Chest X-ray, PA view. Patient: 19 years old, sex F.
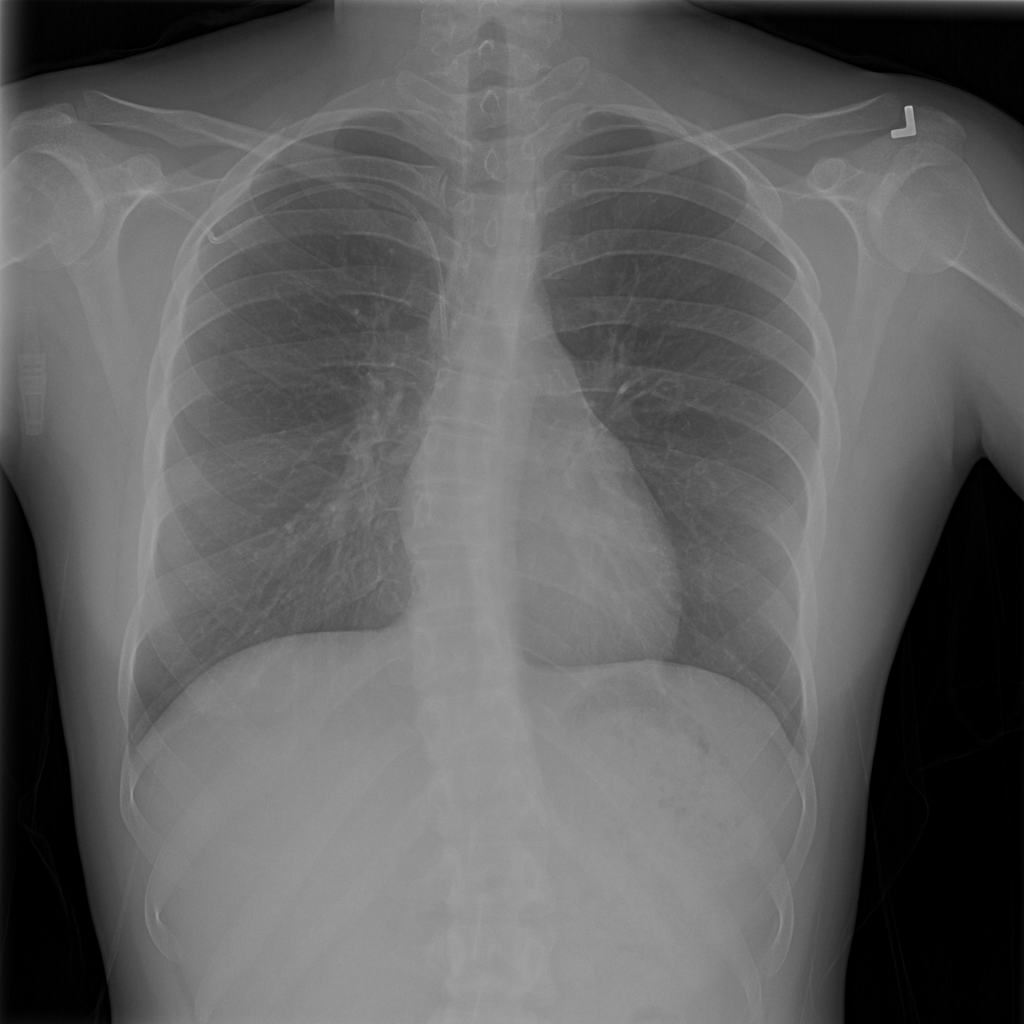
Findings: No Finding